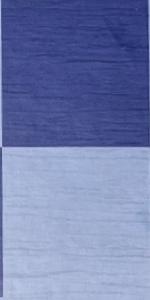
Label: Empty